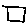
Label: square